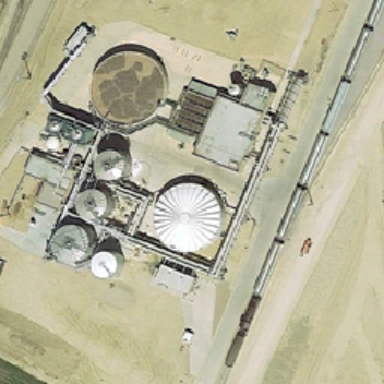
The round tanks were tightly arranged .